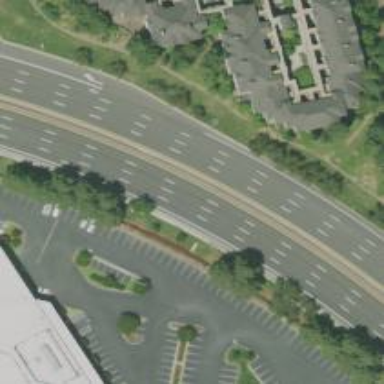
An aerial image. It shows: This image shows trunk highway that functions as expressway.